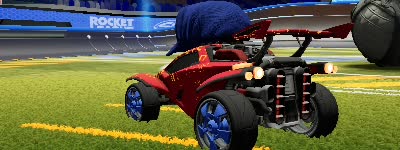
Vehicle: octane